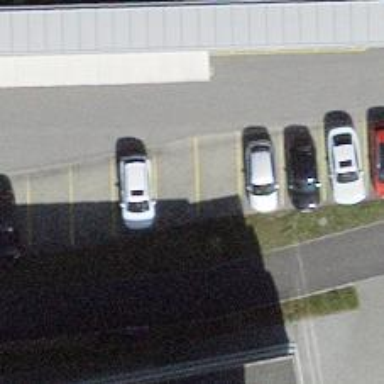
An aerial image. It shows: Parking area with surface.